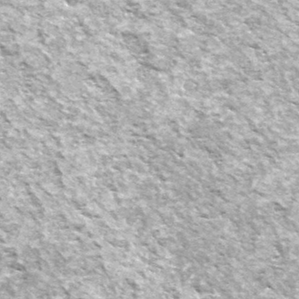
Label: frost